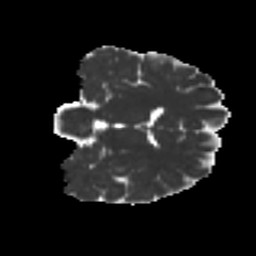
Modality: MD
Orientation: coronal
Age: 22
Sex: male
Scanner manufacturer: ge
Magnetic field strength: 3 T
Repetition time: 7.8 s
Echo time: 0.0606 s